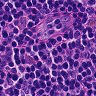
Metastatic tissue present: no